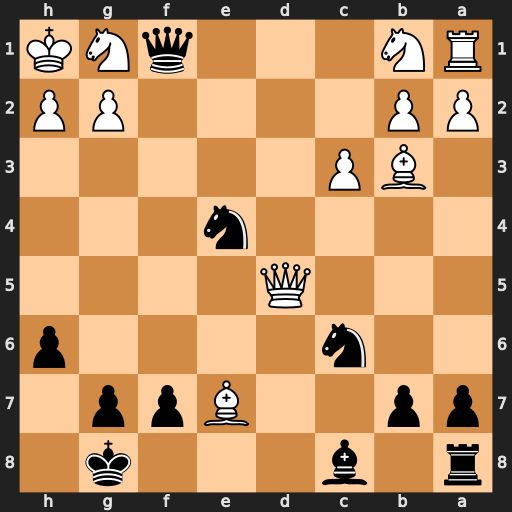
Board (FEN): r1b3k1/pp2Bpp1/2n4p/3Q4/4n3/1BP5/PP4PP/RN3qNK
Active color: b
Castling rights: -
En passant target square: -
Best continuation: Nf2#